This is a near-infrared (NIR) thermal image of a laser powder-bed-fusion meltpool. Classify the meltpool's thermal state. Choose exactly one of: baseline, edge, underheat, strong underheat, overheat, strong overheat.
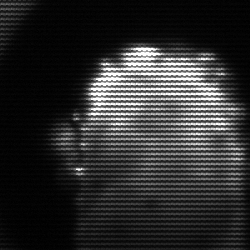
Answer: baseline